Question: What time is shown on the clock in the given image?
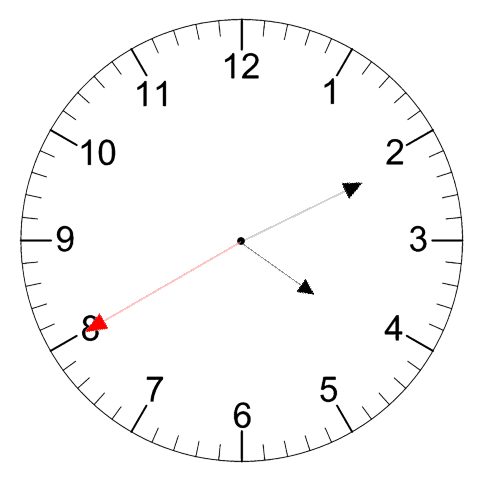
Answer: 04:10:40